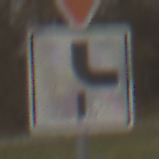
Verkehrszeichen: VerlaufVorfahrtsstrasse10
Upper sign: VorfahrtGewaehren
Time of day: Midday
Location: Outdoor (Nature)
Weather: Overcast
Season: NotSpecified
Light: Natural